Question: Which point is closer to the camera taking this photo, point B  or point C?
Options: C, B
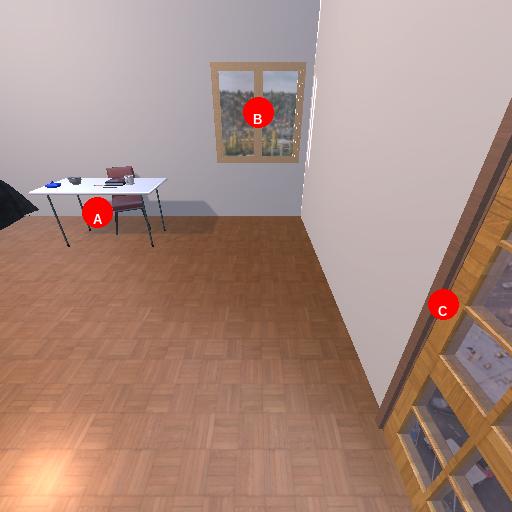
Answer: C